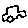
Label: car